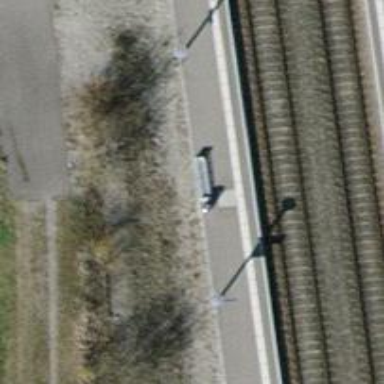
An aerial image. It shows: Bench for seating.